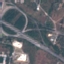
Land use / land cover: Highway